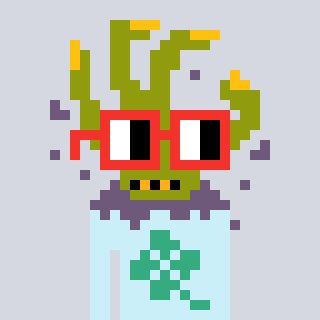
a pixel art character with square red glasses, a zombie-hand-shaped head and a cold-colored body on a cool background